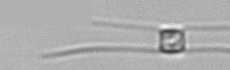
Label: Chaetoceros_similis